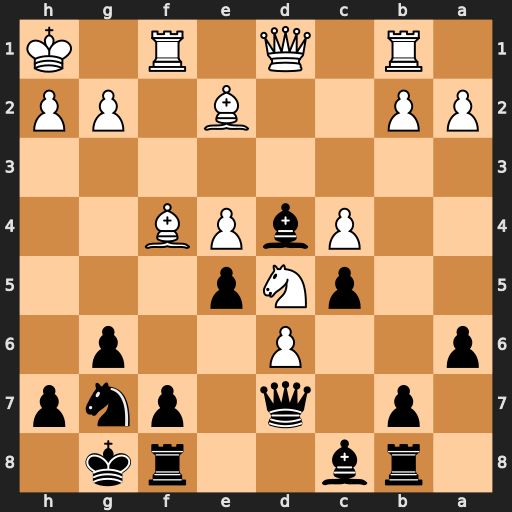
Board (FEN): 1rb2rk1/1p1q1pnp/p2P2p1/2pNp3/2PbPB2/8/PP2B1PP/1R1Q1R1K
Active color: b
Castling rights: -
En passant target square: -
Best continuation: exf4 Qxd4 cxd4